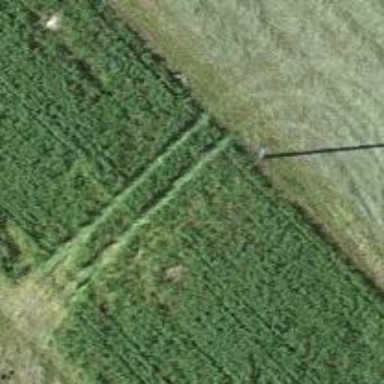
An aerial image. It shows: Power pole.